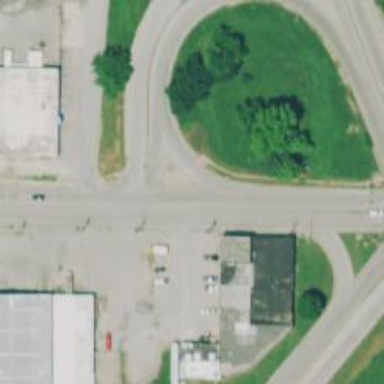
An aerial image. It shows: Stop road.